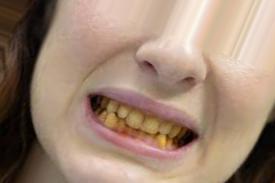
Condition: Tooth Discoloration